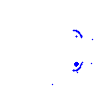
Particle: pion